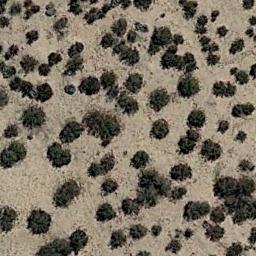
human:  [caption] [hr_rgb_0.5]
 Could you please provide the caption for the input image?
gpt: There are several trees and some weeds in this desert .

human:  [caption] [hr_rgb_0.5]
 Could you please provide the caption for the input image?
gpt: There are some dry bushes make up the chaparral in the white bare land .

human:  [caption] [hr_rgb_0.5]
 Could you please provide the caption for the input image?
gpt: Some disconnected green chaparrals grow in the desert .

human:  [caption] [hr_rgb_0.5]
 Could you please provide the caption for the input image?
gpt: Chaparral is evenly distributed on the sand .

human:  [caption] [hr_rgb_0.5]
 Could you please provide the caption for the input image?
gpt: The plants in the chaparral are not evenly distributed .